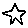
Label: star